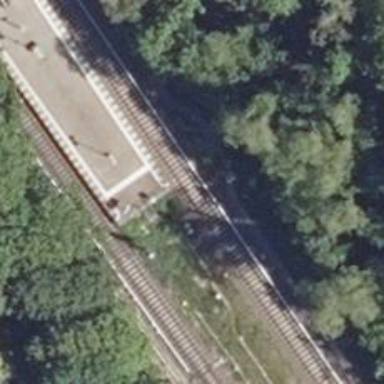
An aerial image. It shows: Platform edge at railway station.